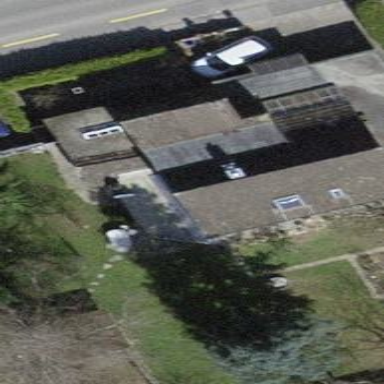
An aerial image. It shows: Building with tile roof.